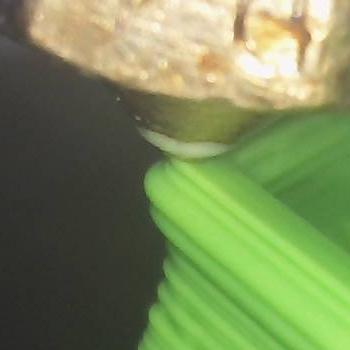
Flow rate: 59%